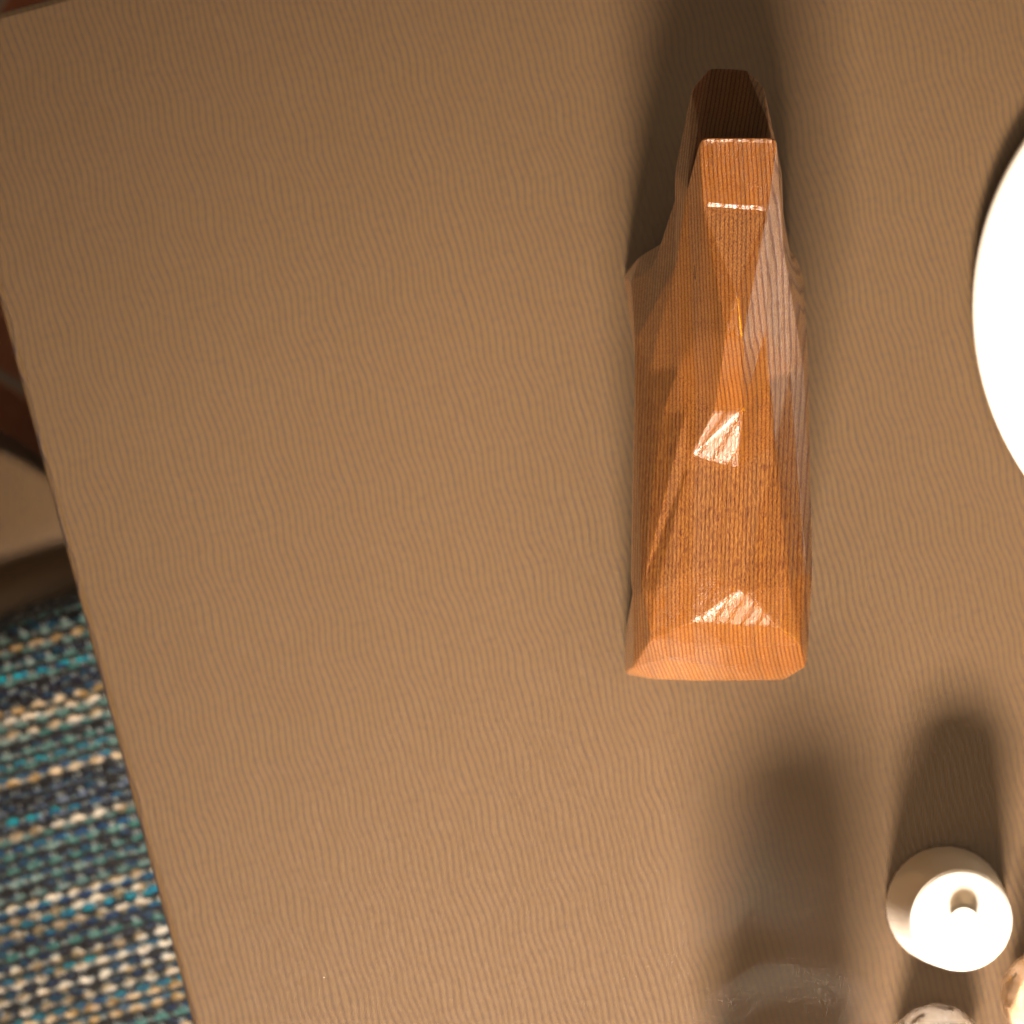
A high quality rendering of a dalahest_oak dalecarlian horse figurine made of varnished dark oak standing on a wooden table in an a sunset landscape with sunset lighting,extreme long shot of an aerial view from the top, 150 mm, f 16, white plate, glass